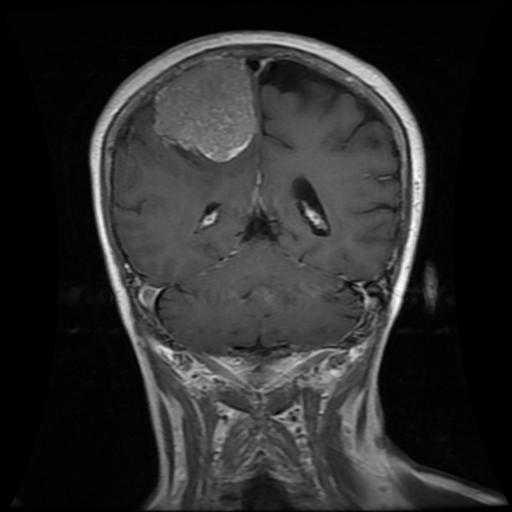
Label: meningioma